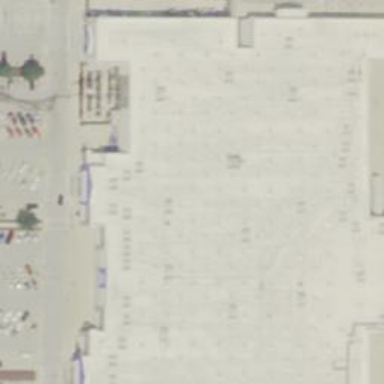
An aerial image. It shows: Supermarket located in building.